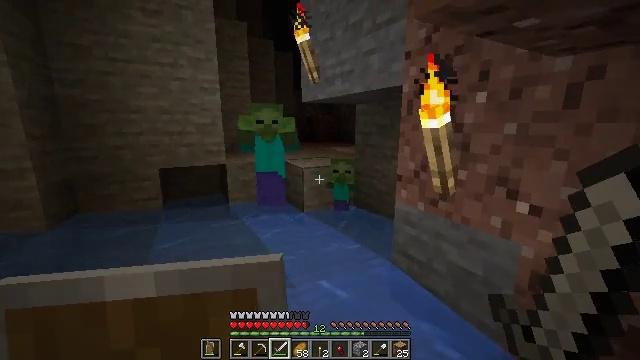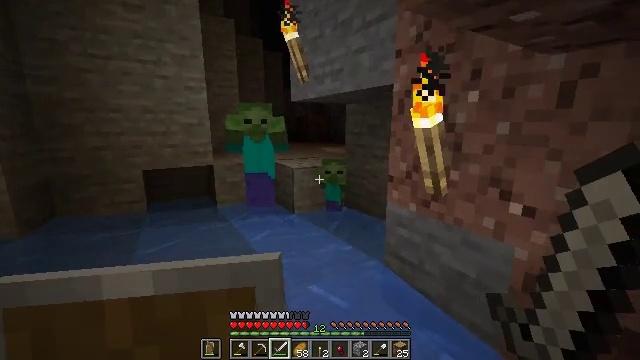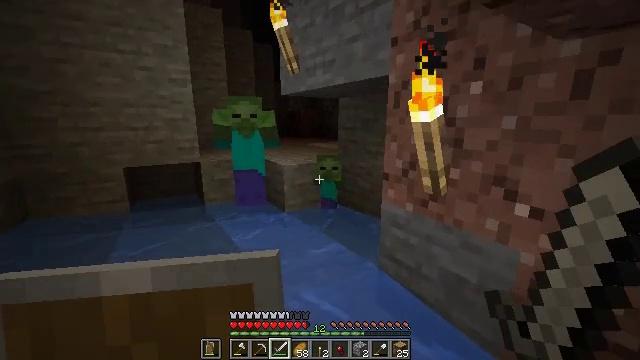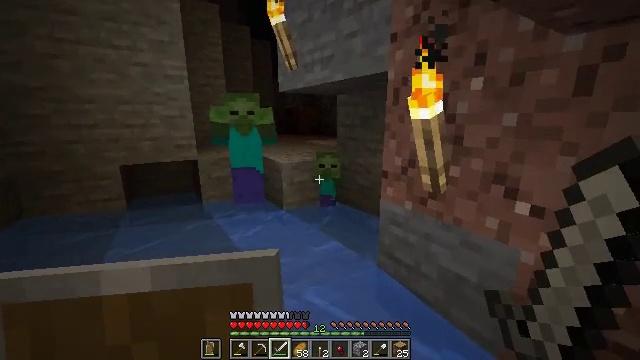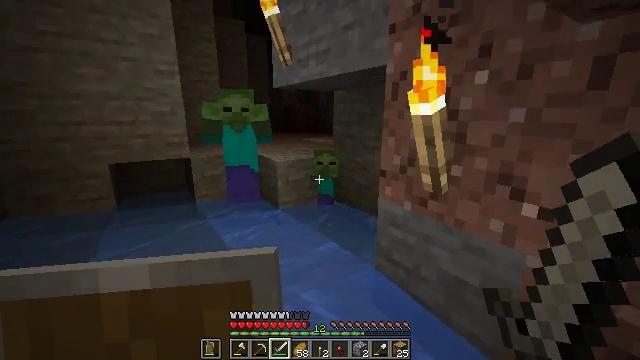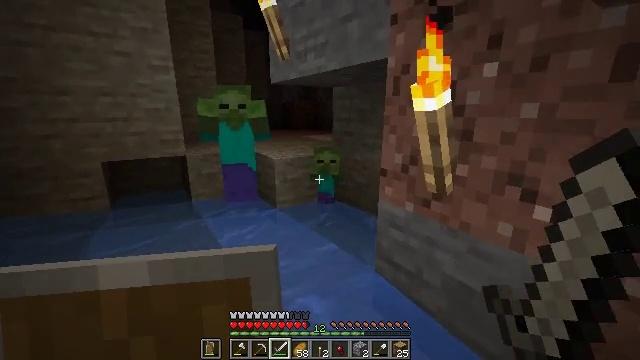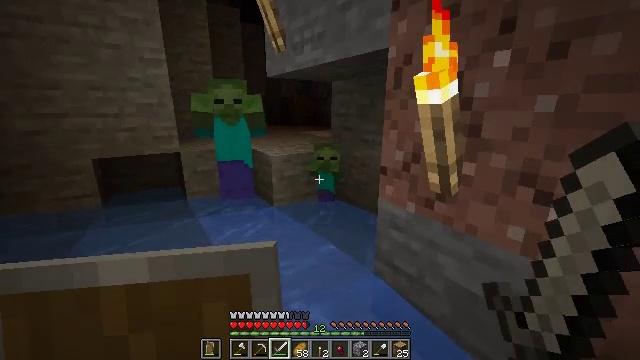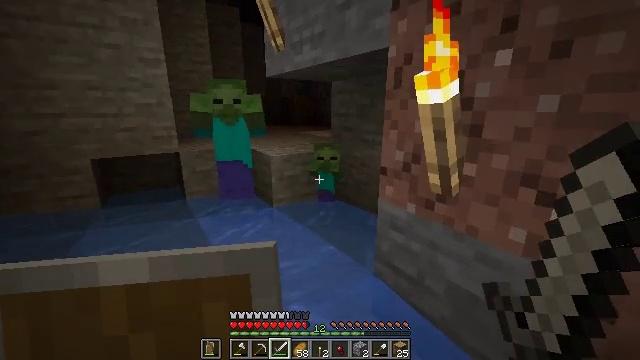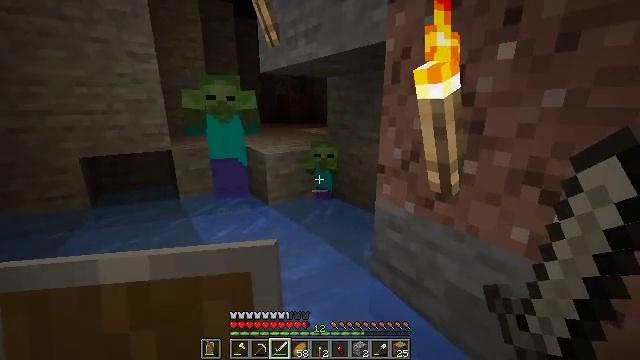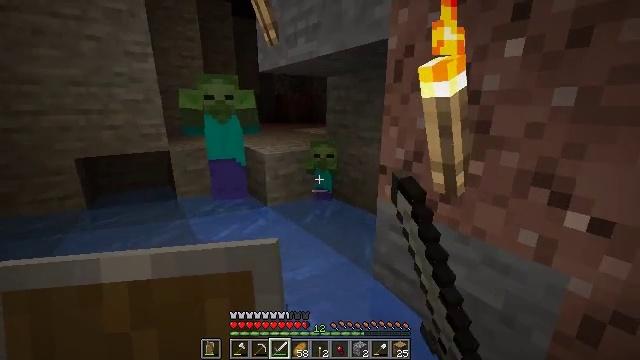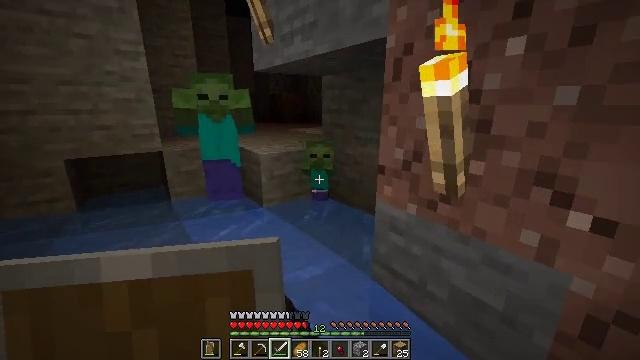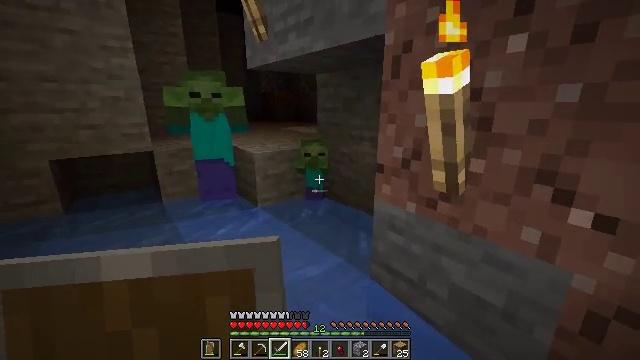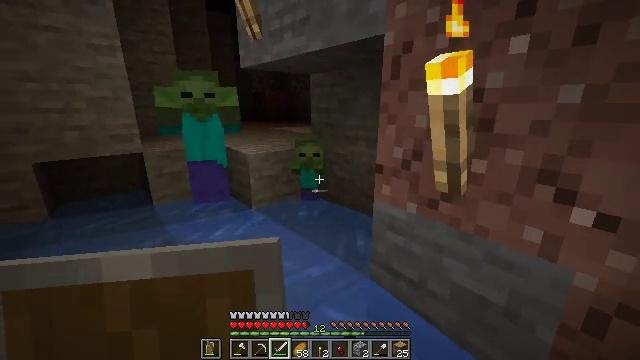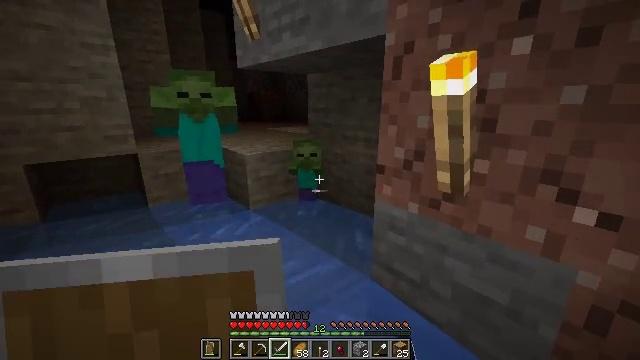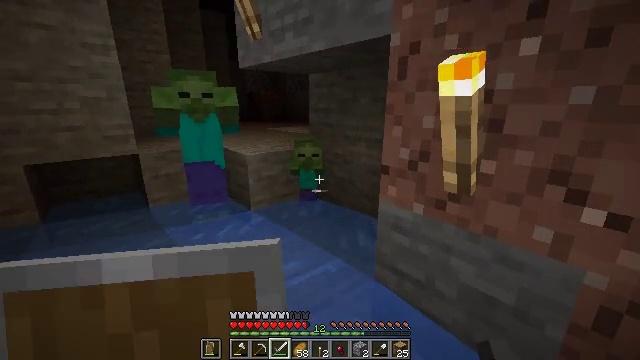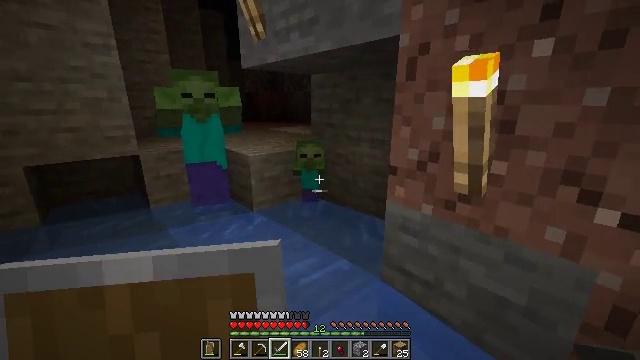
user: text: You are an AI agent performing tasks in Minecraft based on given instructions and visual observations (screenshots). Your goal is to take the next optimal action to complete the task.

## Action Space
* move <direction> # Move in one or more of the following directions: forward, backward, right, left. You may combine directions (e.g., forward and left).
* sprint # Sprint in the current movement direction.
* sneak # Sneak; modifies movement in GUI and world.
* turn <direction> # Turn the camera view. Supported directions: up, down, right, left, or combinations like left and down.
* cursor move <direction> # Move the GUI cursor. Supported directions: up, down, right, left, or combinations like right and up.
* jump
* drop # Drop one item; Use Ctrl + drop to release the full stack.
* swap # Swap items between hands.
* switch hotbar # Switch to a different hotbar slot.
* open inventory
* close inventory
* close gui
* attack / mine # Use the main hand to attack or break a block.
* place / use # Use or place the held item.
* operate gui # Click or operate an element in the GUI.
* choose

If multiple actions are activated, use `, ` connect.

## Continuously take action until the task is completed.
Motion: motion action
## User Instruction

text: Combat enemy.
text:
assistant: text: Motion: move forward, turn right
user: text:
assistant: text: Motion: move forward, turn right and down
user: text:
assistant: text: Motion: move forward
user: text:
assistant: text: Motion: move forward
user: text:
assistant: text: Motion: move forward
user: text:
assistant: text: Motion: no_op
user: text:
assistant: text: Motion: move left
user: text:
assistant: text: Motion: move left, attack / mine
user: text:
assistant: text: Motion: move left, attack / mine
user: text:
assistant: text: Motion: move left, turn right, attack / mine
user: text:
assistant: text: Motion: move left, turn right
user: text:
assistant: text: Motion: move left, turn right
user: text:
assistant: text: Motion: move left, turn right
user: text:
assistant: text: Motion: move left
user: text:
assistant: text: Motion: move left
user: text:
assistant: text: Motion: move left
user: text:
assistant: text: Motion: move left
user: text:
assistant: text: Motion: move forward and move left
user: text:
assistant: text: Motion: move forward and move left
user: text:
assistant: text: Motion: move forward and move left, turn left
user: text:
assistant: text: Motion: move forward and move left, turn left and up
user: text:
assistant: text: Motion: move forward and move left, turn left and up
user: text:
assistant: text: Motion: move forward and move left
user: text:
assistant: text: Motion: move forward and move left
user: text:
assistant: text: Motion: move forward and move left
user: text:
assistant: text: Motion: move forward and move left
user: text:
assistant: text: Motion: move forward and move left
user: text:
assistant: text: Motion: move forward and move left, attack / mine
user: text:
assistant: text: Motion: move left, attack / mine
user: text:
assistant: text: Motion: move left, attack / mine